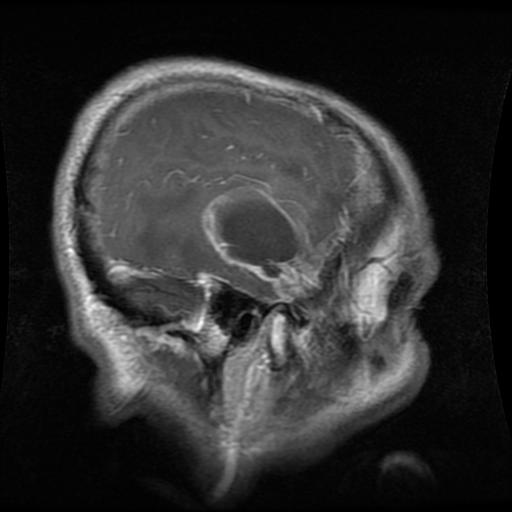
Label: glioma